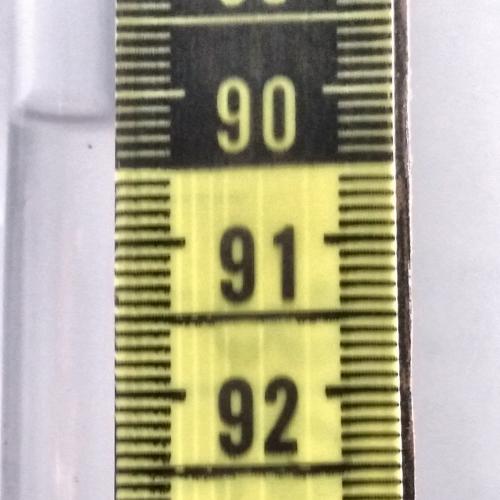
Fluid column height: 90.2 cm